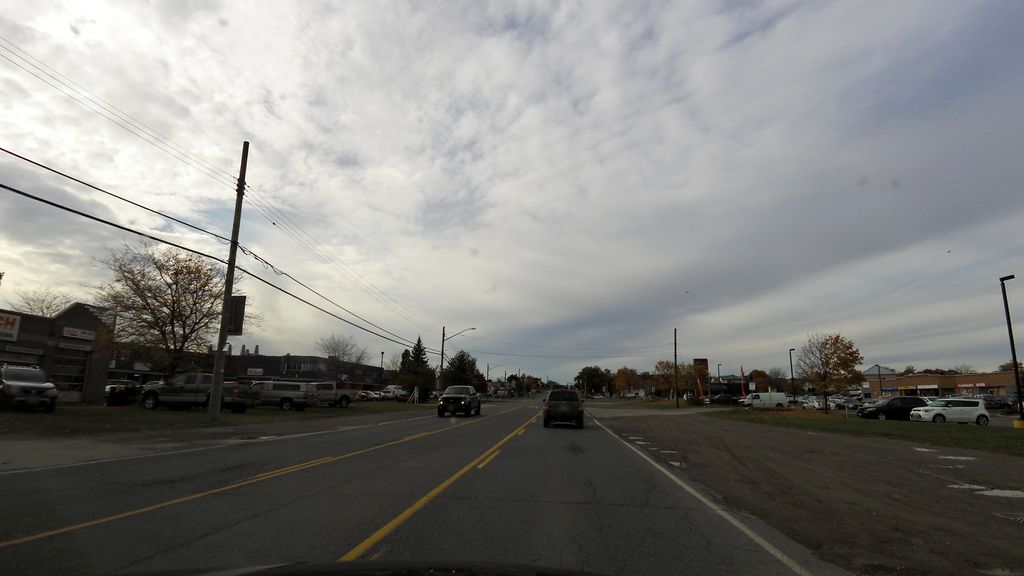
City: hamilton